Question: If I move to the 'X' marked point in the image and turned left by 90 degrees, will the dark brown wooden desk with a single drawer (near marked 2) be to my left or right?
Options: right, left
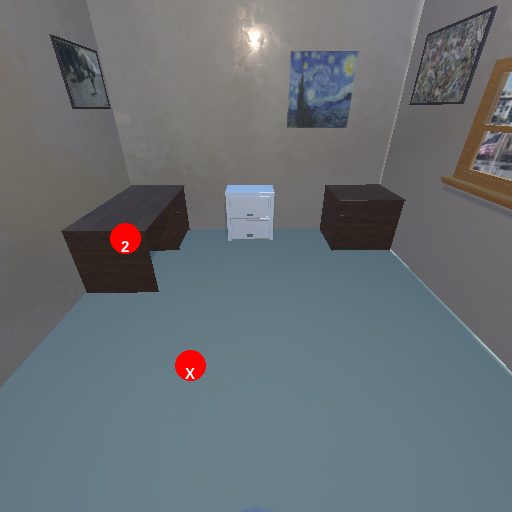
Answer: right